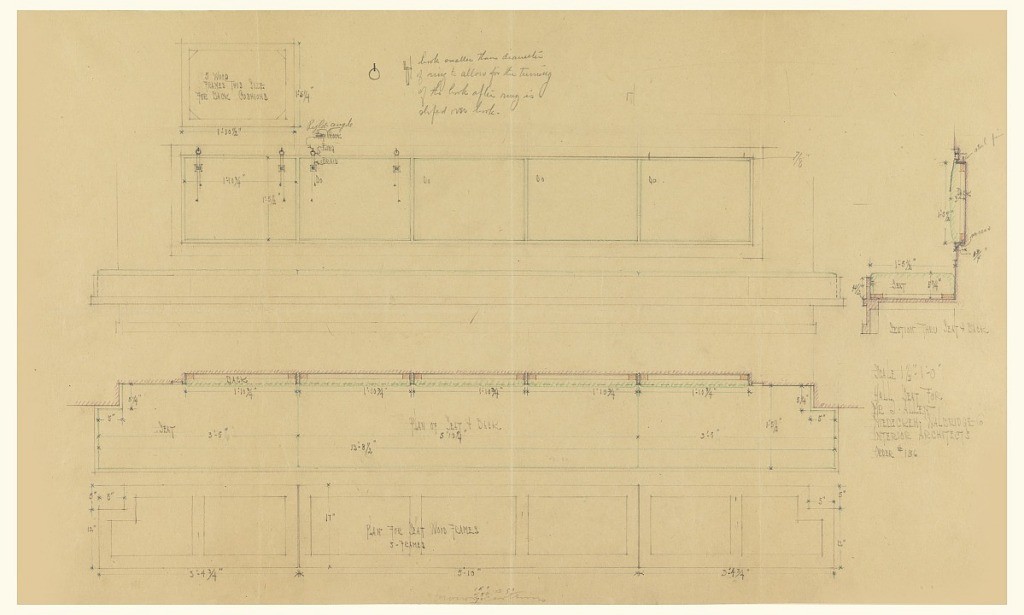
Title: Hall Seat, Henry J. Allen Residence, Wichita, Kansas
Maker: Frank Lloyd Wright, American, 1867–1959
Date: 1917
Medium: Graphite, color pencil on light brown wove paper
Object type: Drawing
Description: Drawing of two different views of hall seating.